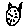
Label: cat